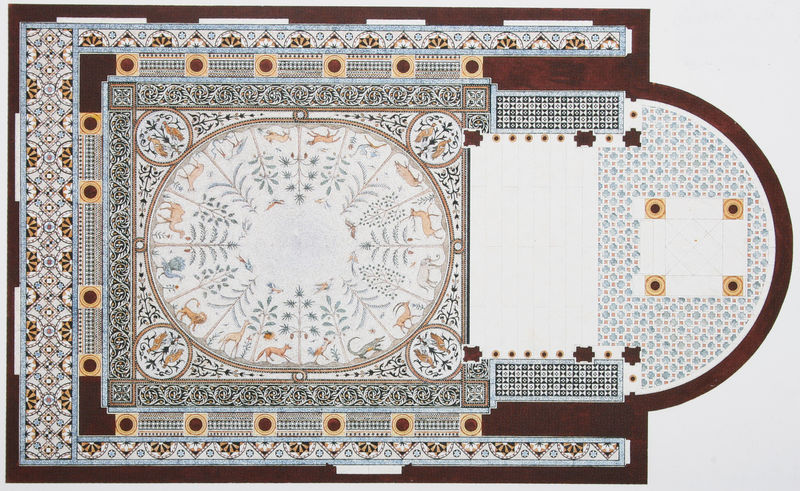
Titel: Entwurf zum Mosaikfußboden des Thronsaals in Neuschwanstein
Künstler: Julius Hofmann
Schlagwörter: blau, bäume, gelb, blumen, braun, orange, skizze, säule, säulen, tier, tiere, muster, ornament, teppich, kirche, boden, pflanzen, hase, fußboden, studie, afrika, saal, tannen, floral, aufsicht, gewölbe, schwein, moschee, orientalisch, fliesen, pfau, mosaik, entwurf, altar, ornamental, geometrisch, fuchs, löwen, hirsch, reh, apsis, chor, kapelle, krokodil, plan, tempel, löwe, pavillon, fresko, wildschwein, bock, basilika, elefant, grundriss, jagdszene, kamel, oranment, storch, tierkreis, pfauen, kamele, giraffe, giraffen, kamelen, oramentik, fußbooden